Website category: sports
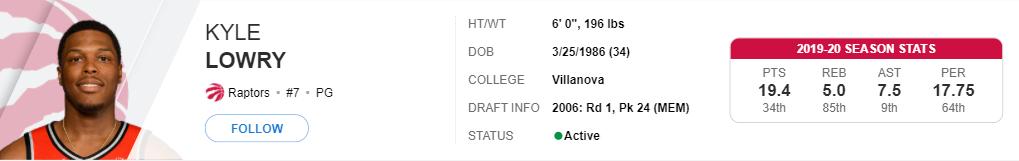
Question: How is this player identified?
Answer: Kyle Lowry

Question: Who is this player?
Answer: Kyle Lowry

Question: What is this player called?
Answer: Kyle Lowry

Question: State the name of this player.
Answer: Kyle Lowry

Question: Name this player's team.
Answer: Raptors

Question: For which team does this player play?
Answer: Raptors

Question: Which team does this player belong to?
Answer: Raptors

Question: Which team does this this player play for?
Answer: Raptors

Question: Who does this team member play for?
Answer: Raptors

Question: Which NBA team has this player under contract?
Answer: Raptors

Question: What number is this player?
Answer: #7

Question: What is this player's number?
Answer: #7

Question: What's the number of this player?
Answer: #7

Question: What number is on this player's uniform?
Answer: #7

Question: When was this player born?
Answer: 3/25/1986

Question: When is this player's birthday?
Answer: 3/25/1986

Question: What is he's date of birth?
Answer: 3/25/1986

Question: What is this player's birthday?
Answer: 3/25/1986

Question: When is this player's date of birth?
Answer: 3/25/1986

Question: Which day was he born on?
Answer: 3/25/1986

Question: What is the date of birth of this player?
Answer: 3/25/1986

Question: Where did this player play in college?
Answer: Villanova

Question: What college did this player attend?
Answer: Villanova

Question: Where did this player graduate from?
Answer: Villanova

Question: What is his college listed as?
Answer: Villanova

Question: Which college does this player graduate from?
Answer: Villanova

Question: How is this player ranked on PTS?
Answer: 19.4

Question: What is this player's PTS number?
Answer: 19.4

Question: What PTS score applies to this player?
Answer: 19.4

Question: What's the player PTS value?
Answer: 19.4

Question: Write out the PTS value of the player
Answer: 19.4

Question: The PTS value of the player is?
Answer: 19.4

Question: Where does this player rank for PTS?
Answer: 34th

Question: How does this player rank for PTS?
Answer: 34th

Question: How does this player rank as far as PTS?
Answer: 34th

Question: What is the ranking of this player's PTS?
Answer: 34th

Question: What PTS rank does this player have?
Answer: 34th

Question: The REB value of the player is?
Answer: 5.0

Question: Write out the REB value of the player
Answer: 5.0

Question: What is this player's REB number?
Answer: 5.0

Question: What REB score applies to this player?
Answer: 5.0

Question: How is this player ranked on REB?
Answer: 5.0

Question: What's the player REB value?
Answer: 5.0

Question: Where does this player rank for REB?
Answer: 85th

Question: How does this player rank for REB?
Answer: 85th

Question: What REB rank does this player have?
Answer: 85th

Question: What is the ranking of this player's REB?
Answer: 85th

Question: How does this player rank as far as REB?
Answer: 85th

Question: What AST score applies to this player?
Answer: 7.5

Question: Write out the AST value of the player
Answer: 7.5

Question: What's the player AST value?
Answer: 7.5

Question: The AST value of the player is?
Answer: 7.5

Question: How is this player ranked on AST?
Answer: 7.5

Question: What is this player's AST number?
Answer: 7.5

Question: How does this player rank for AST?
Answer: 9th

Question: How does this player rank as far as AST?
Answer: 9th

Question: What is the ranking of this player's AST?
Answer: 9th

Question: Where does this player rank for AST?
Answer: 9th

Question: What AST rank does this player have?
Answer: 9th

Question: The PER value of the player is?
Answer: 17.75

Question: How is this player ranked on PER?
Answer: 17.75

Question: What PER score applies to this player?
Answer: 17.75

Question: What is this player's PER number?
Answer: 17.75

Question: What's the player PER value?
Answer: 17.75